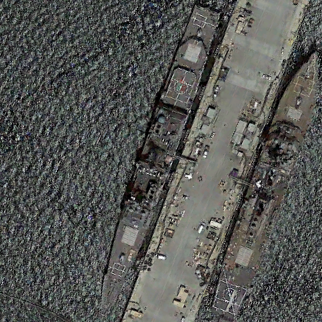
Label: cruiser